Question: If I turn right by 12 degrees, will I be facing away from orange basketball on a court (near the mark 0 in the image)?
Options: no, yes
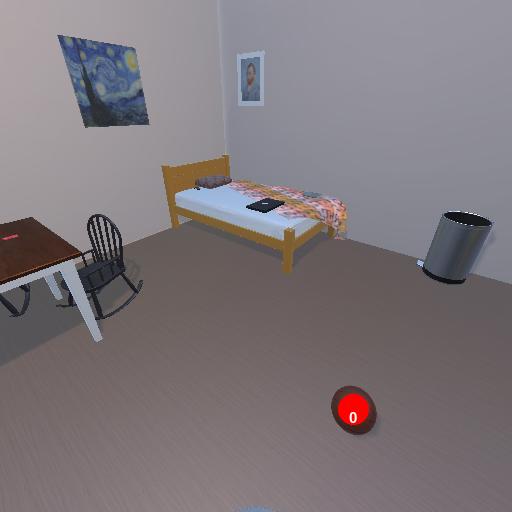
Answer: no